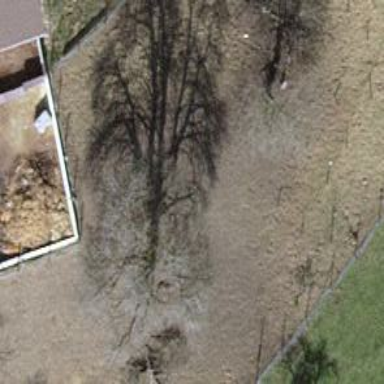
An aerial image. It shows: Urban tree adding natural touch to the cityscape.